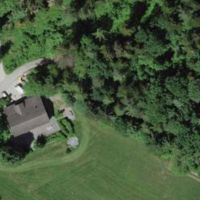
EUNIS habitat code: 44
Species observed at this site:
Galeopsis tetrahit
Impatiens parviflora
Aglais urticae
Fagus sylvatica